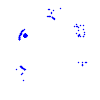
Particle: electron